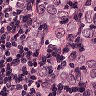
Metastatic tissue present: yes